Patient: sex F, age 28
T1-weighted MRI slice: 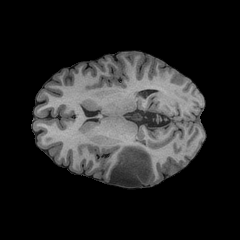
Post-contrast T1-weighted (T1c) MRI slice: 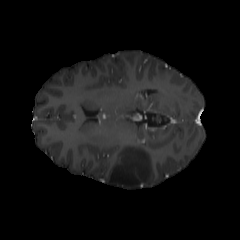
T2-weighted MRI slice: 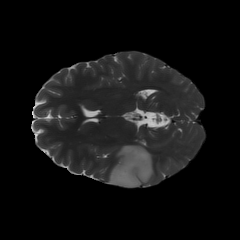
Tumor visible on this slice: yes
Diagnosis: Astrocytoma, IDH-mutant
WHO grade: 2